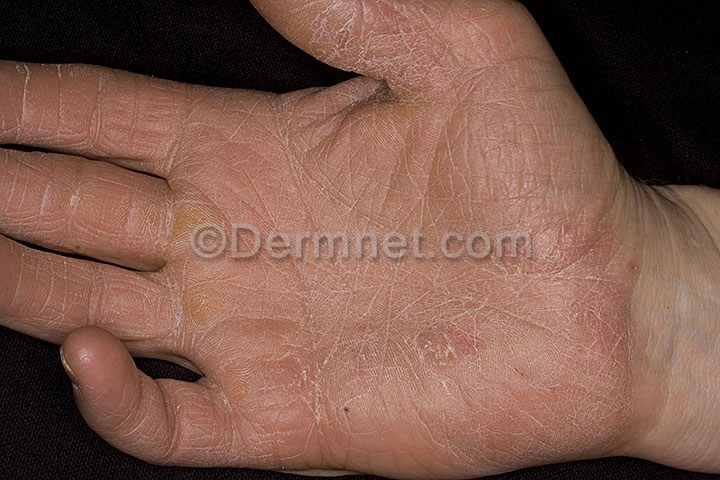
Disease: Psoriasis pictures Lichen Planus and related diseases